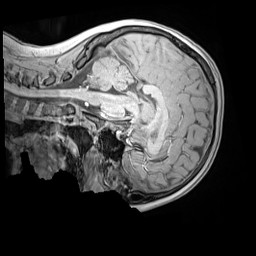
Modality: MP2RAGE
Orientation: sagittal
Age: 9
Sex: male
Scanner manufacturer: siemens
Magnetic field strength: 3 T
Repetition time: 4 s
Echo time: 0.00303 s